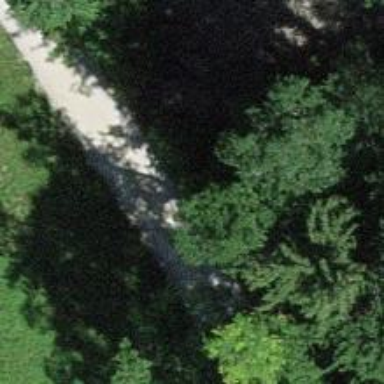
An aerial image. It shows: Brown bench in the vicinity.